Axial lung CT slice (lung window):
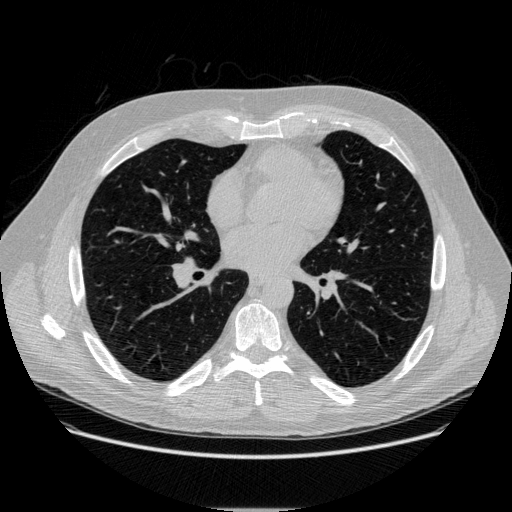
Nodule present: no